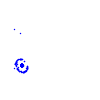
Particle: electron